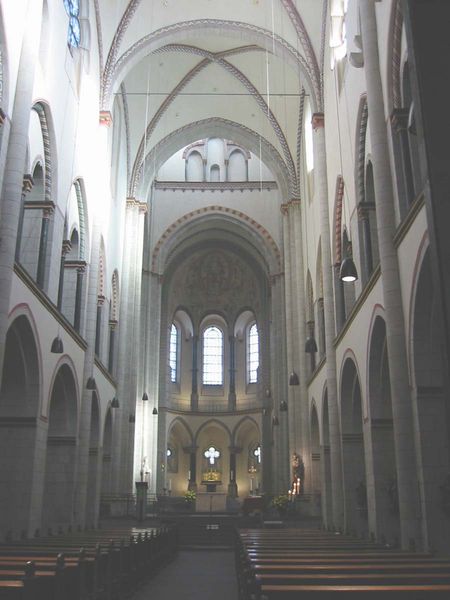
Titel: Quirinus-Münster in Neuss (St. Quirin)
Künstler: Wolbero
Standort: Neuss, Quirinus-Münster (EU - D - NRW)
Schlagwörter: weiß, gelb, blumen, fenster, lampe, lampen, licht, pfeiler, säulen, muster, kirche, sonne, decke, gotik, schiff, bogen, pilaster, kerzen, lüster, hoch, foto, fotografie, photographie, bögen, gang, gewölbe, kreuz, dom, rippen, altar, arkaden, bänke, kathedrale, photo, kirchenschiff, mittelgang, kirchenbänke, mittelschiff, putz, kreuzgewölbe, triforium, apsis, rundbögen, chor, osten, romanisch, luster, hängelampe, kreuzbogen, fäulen, #kreuz, volksaltar